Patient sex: M
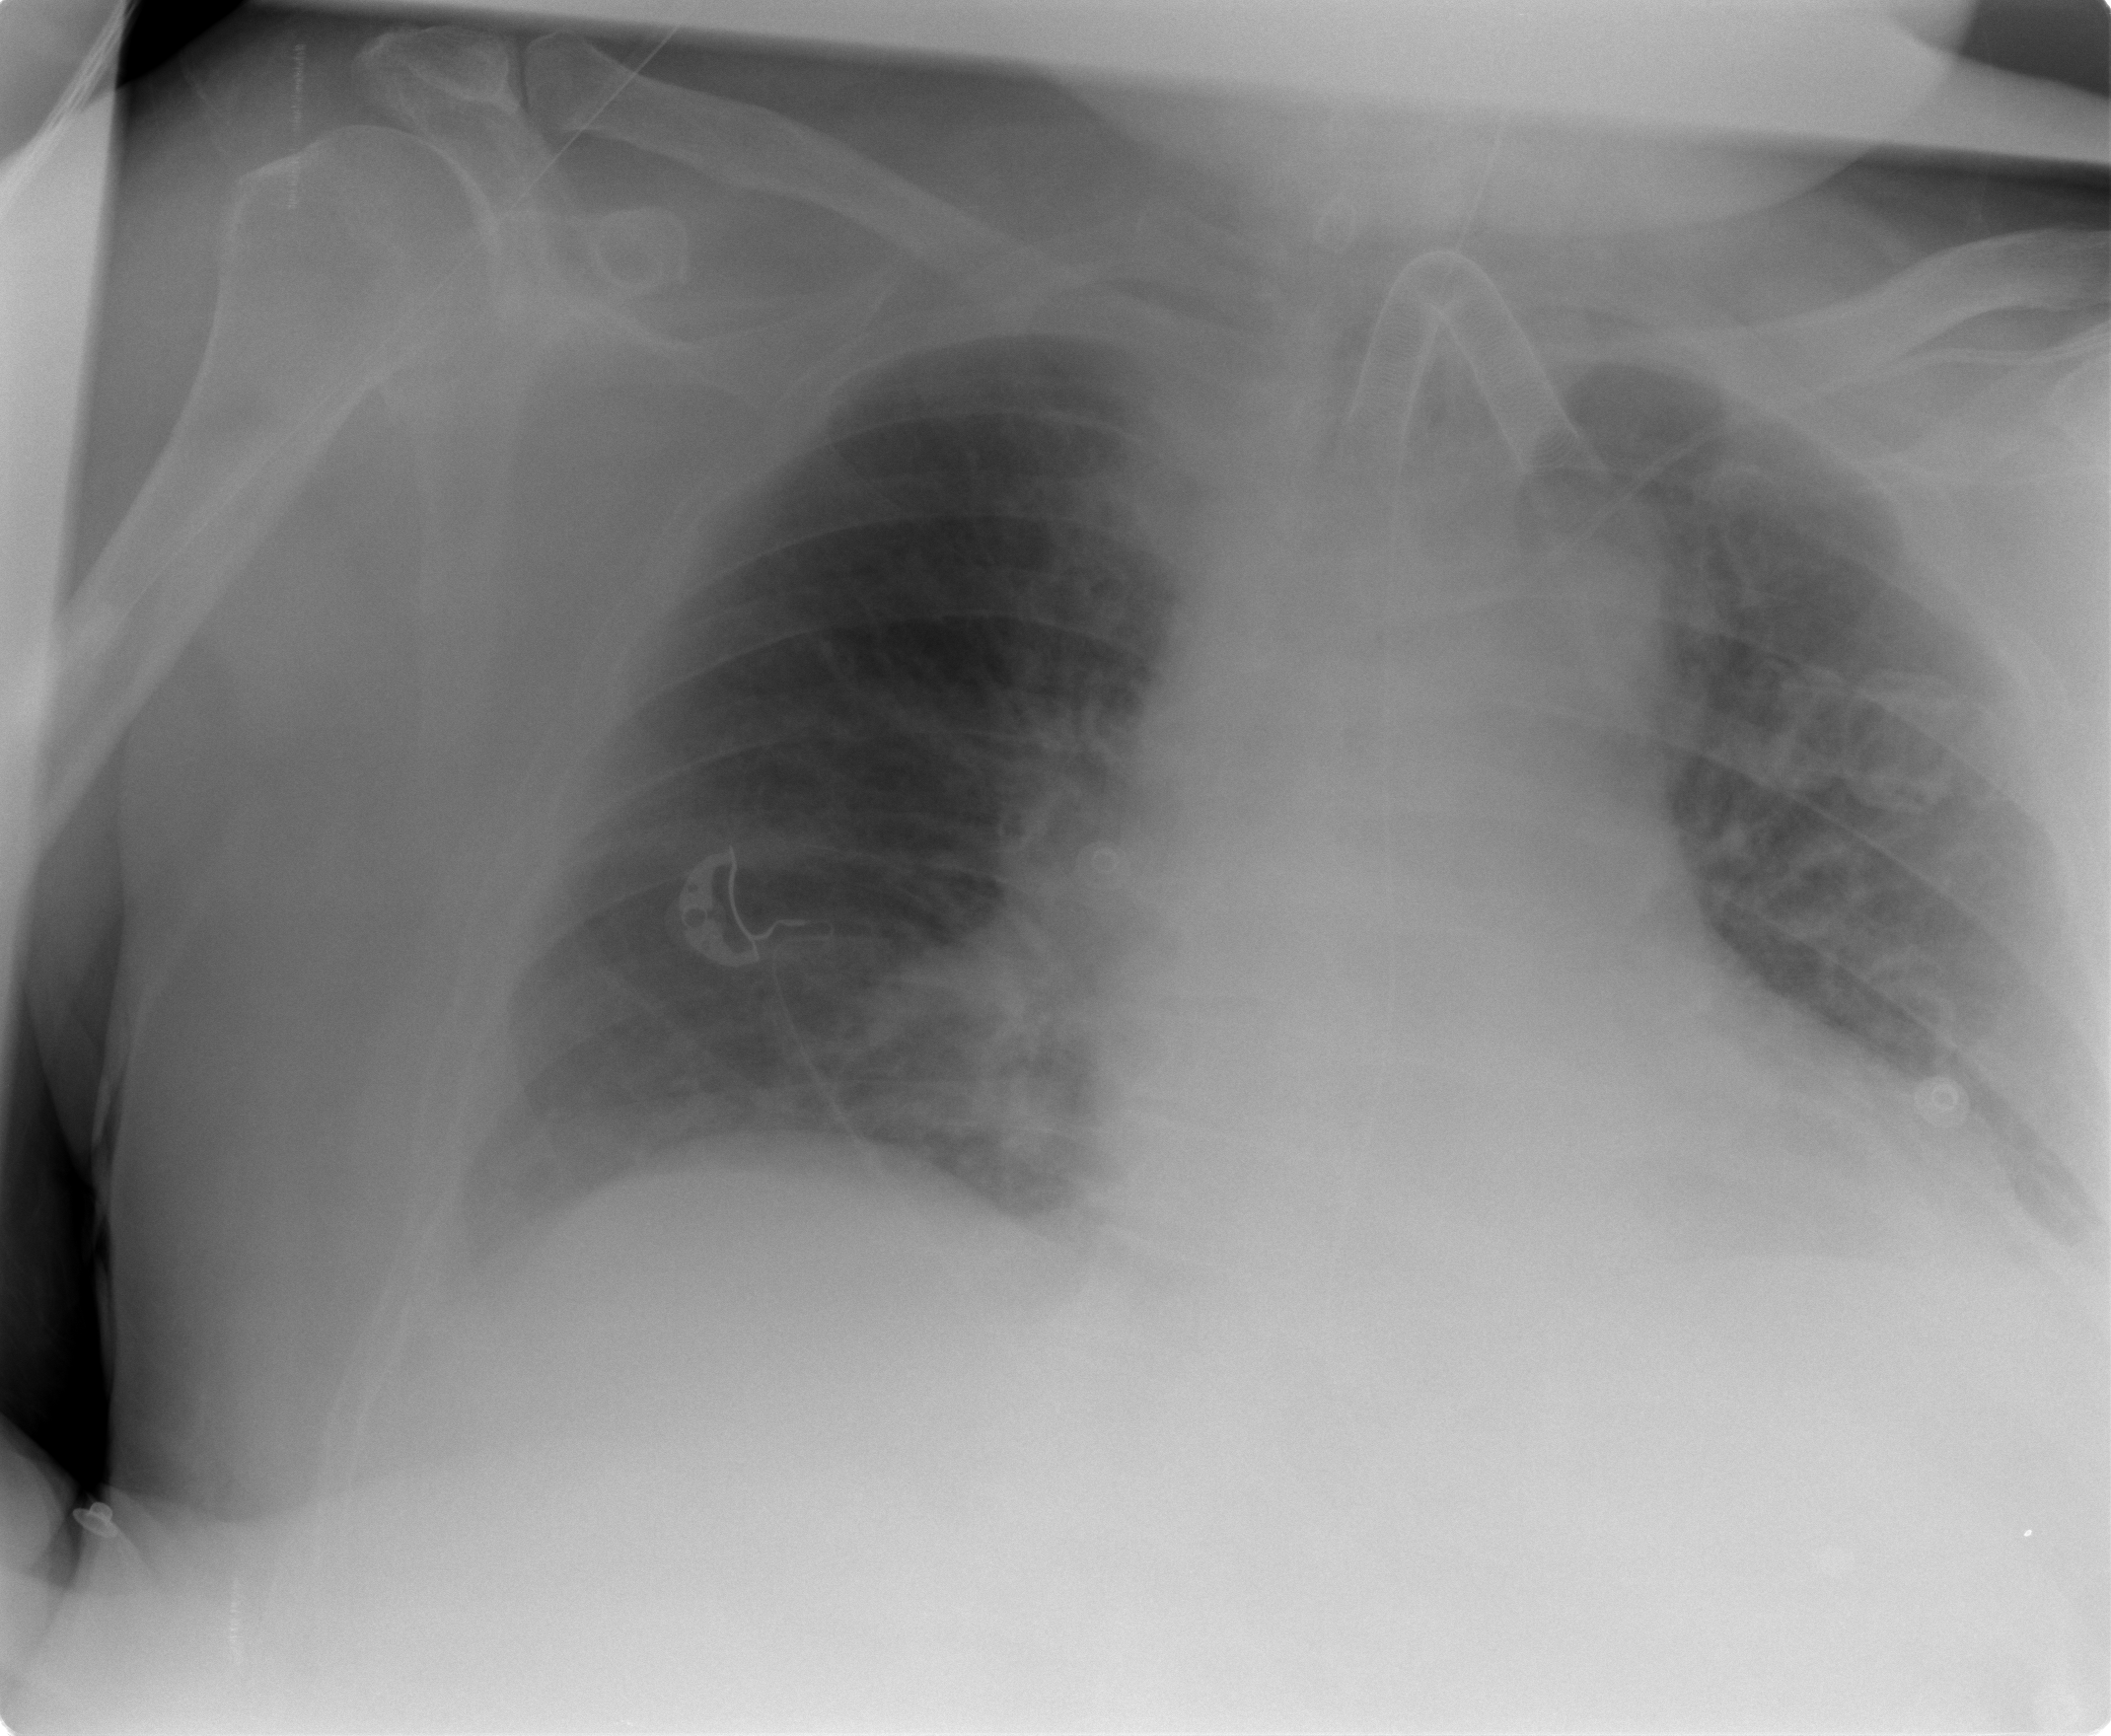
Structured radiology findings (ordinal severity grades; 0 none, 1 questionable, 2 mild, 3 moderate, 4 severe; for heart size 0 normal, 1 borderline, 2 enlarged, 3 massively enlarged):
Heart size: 2
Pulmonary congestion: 2
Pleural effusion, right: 1
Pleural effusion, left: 1
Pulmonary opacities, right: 0
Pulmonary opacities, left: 0
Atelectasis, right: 2
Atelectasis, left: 2